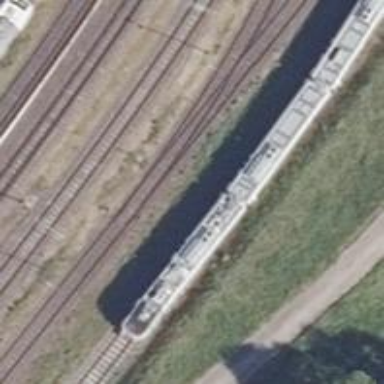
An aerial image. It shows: Railway switch.